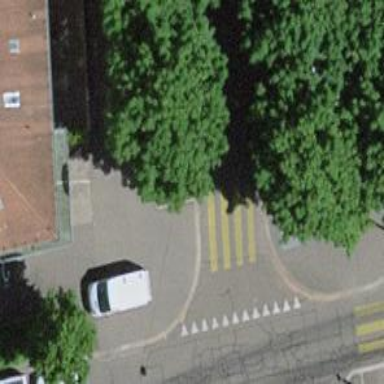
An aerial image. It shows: Uncontrolled zebra crossing on the road.